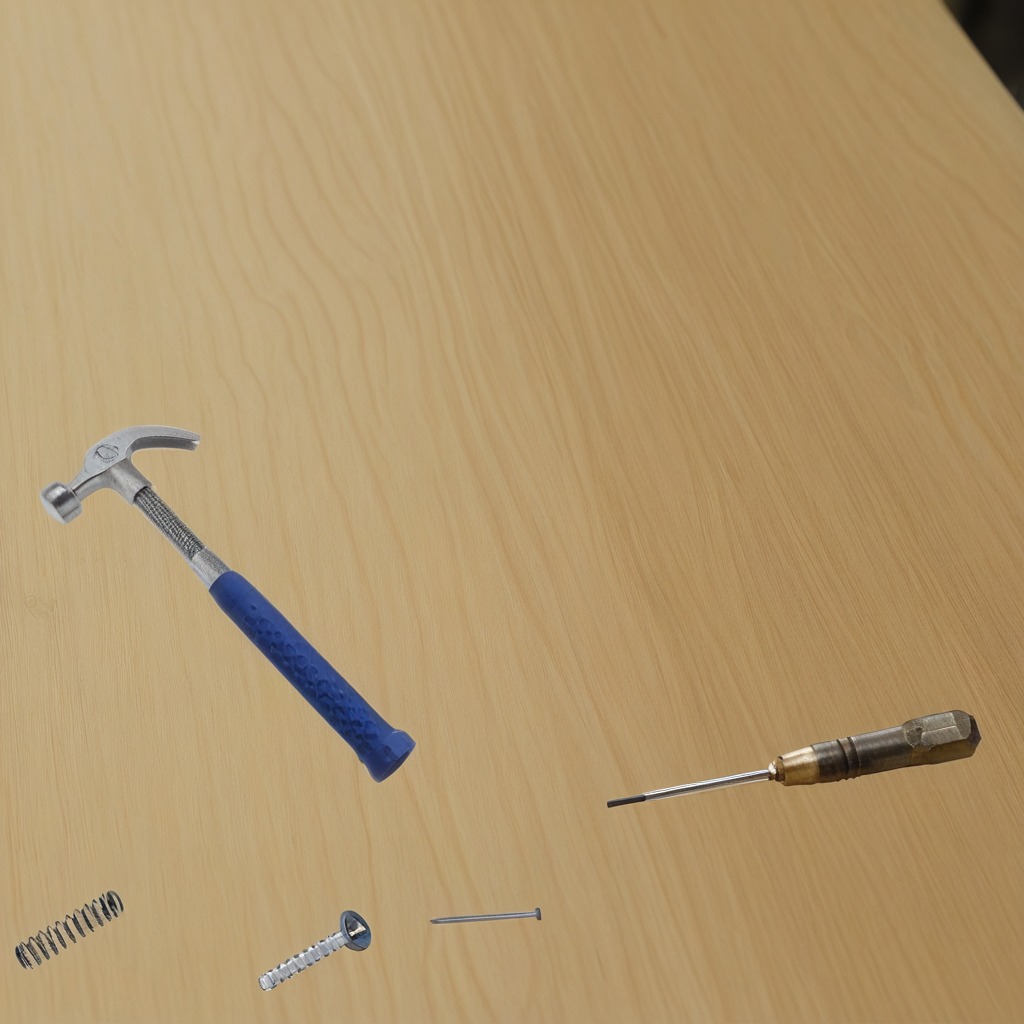
A metal machine screw, a hammer, an iron nail, a coiled metal spring, and a screwdriver are lying on a plywood surface in a paint workshop lit by afternoon window light.